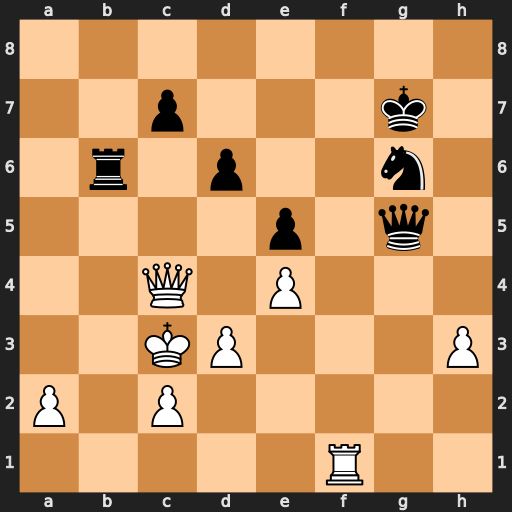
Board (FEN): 8/2p3k1/1r1p2n1/4p1q1/2Q1P3/2KP3P/P1P5/5R2
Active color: w
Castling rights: -
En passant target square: -
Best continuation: Qxc7+ Qe7 Qxb6